Question: I am currently programming an App, and I have been testing it on a Nokia Omnia 800 (as well as in the simulator).
Currently I have a ScrollViewer with several images, I need to clip the scrollviewer so that the corners are rounded:

I have done that with:
'''
<ScrollViewer.Clip>
<RectangleGeometry Rect="1, 1, 445, 119" RadiusX="12" RadiusY="12"/>
</ScrollViewer.Clip>
'''
Problem is, the app takes a significantly performance hit, and the slider is not very smooth.
As soon as I take the RadiusX="12" RadiusY="12" away, the slider get super smooth.
Is there any way I could try to improve the performance with the rounded corners? Any ideas?
Thank you
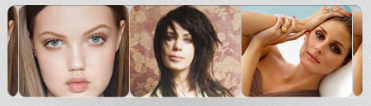
Answer: You'll get the best performance if you can edit the original images.
Saving that you could manipulate a copy of the image and then load that. Have a look at <URL> for some help with this.
Finally you could create an image (or 4 - 1 in each corner) that you display over the top of the image and which is mostly transparent but has rounded area in the corner which is the same color as the background.
As an additional pointer, you'll also create apps which look more like they belong on the phone by gaining an understanding of the <URL>